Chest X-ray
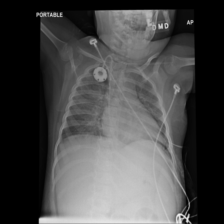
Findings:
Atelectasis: negative
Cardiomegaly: negative
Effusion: negative
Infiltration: positive
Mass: negative
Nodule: negative
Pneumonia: negative
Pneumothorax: negative
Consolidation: negative
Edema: negative
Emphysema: negative
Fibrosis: negative
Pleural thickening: negative
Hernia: negative